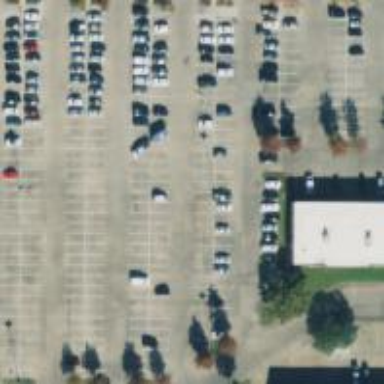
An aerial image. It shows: Parking space.